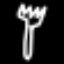
Label: fork